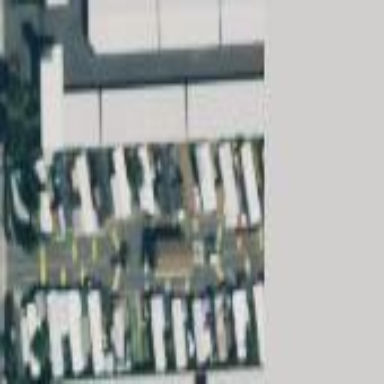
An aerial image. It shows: Residential area known as trailer park.